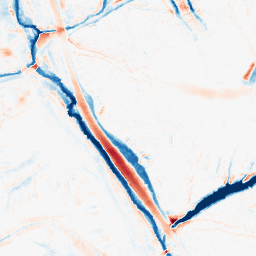
Category: morphological
Decomposition family: morphological
Decomposition parameters: operation: average
size: 10
Upsampling method: bspline
Upsampling parameters: scale: 4
Upsampling scale: 4